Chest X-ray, PA view. Patient: 62 years old, sex F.
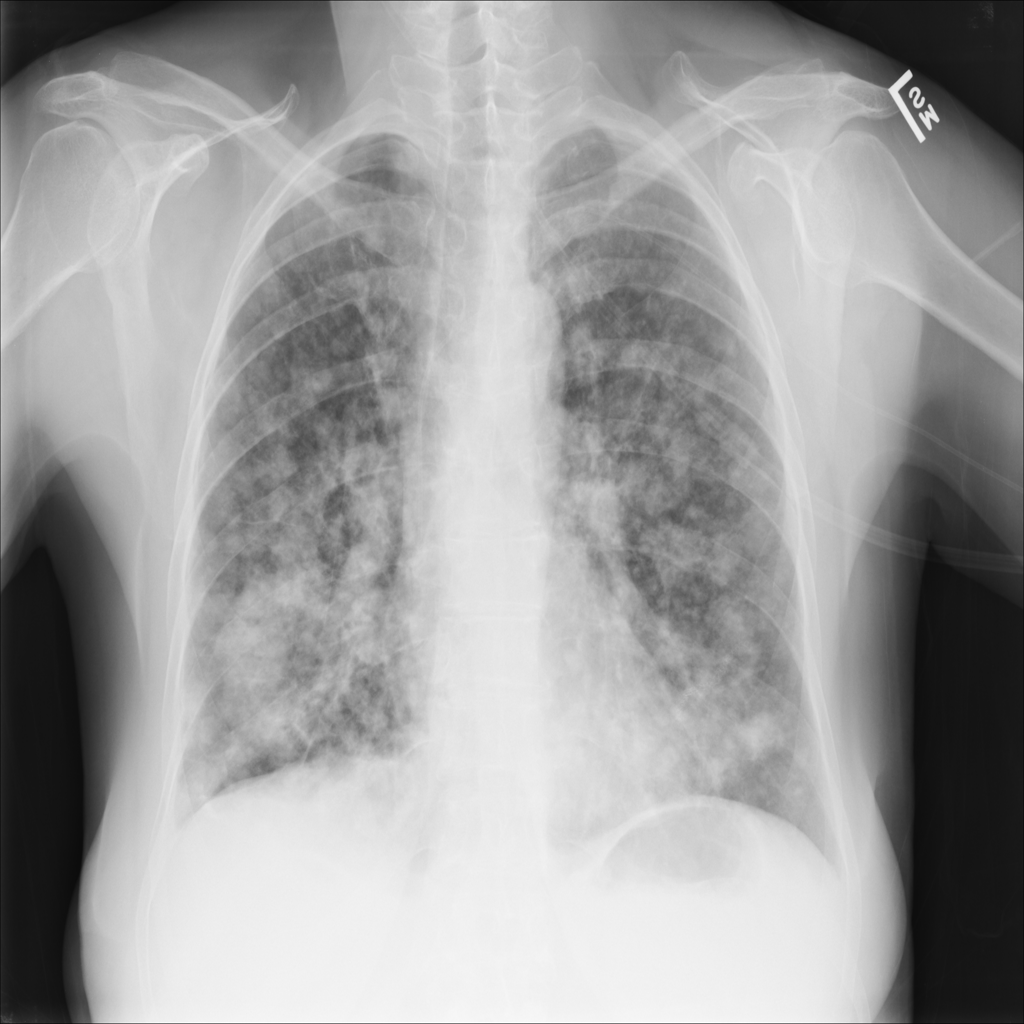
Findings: Effusion, Infiltration, Nodule